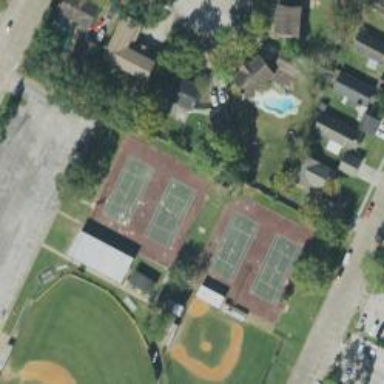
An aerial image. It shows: Tennis court in leisure pitch.